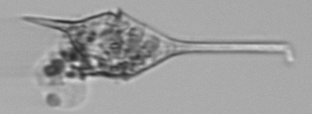
Label: Tripos_lineatus